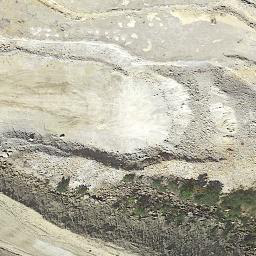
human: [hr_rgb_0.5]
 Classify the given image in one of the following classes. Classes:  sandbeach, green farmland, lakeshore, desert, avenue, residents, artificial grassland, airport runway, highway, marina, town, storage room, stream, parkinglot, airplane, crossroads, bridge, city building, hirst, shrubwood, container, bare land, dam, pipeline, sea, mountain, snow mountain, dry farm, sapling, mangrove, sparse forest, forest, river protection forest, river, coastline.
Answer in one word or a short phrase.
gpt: bare land